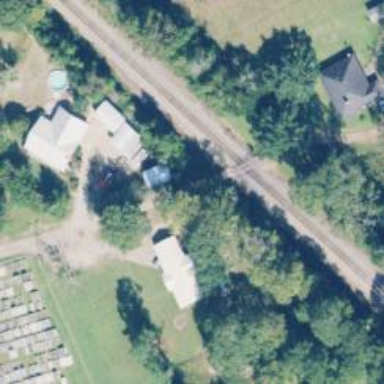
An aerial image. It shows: Level crossing along the railway.